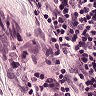
Metastatic tissue present: no